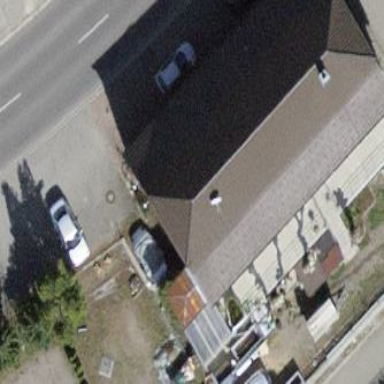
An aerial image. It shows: Restaurant in building.